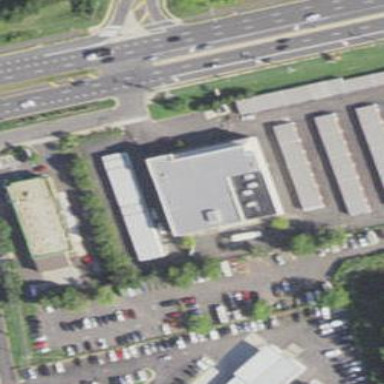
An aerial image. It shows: Storage building.